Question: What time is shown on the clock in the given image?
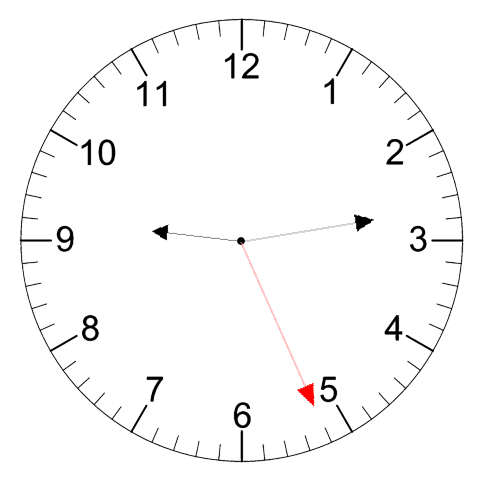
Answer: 09:13:26